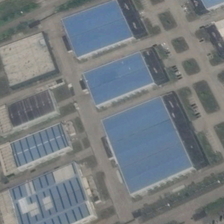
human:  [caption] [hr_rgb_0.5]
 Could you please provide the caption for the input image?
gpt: some rectangle buildings are in an industrial area .

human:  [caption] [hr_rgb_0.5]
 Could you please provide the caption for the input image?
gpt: some rectangle buildings are in an industrial area .

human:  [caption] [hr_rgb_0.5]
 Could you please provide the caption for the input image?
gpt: some rectangle buildings are in an industrial area .

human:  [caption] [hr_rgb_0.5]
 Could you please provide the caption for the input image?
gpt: some rectangle buildings are in an industrial area .

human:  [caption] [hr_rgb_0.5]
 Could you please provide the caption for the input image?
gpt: some rectangle buildings are in an industrial area .